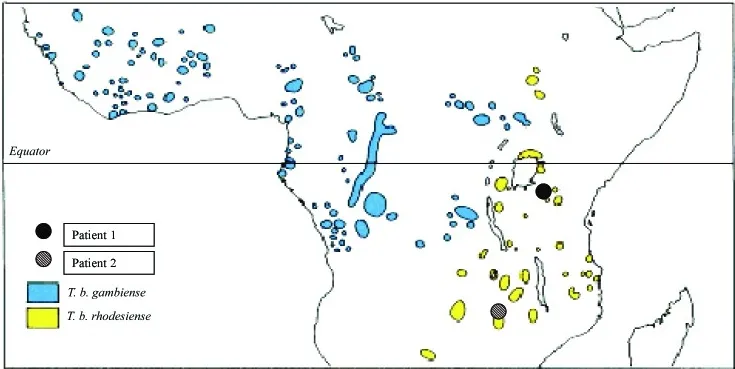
Map of sub-Saharan Africa, indicating itineraries of two patients with Trypanosoma brucei rhodesiense infection.
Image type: chart (chart)